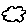
Label: cloud